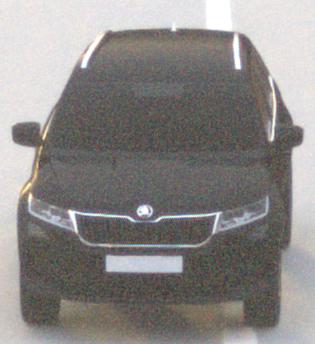
Make: Skoda
Model: Kodiaq 1.4 TSI
Detailed model: Kodiaq
Model produced from: 2017/03
Model produced until: 2018/05
Doors: 5
Color: black
Road condition: dry road
Daytime: sunrise or sunset
Contrast: low contrast